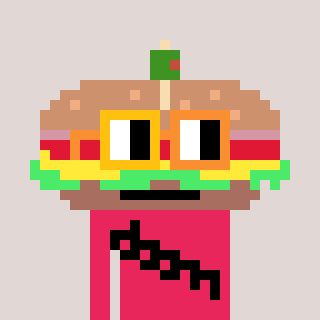
a pixel art character with square yellow and orange glasses, a sandwich-shaped head and a redpinkish-colored body on a warm background